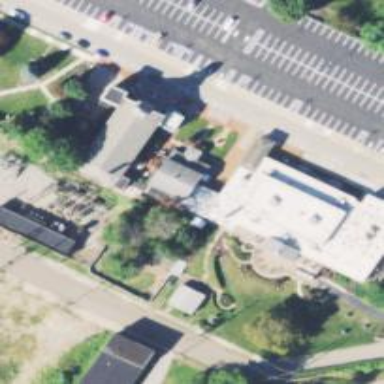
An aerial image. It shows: Building serving as place of worship.